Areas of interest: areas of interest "Parking Lot"
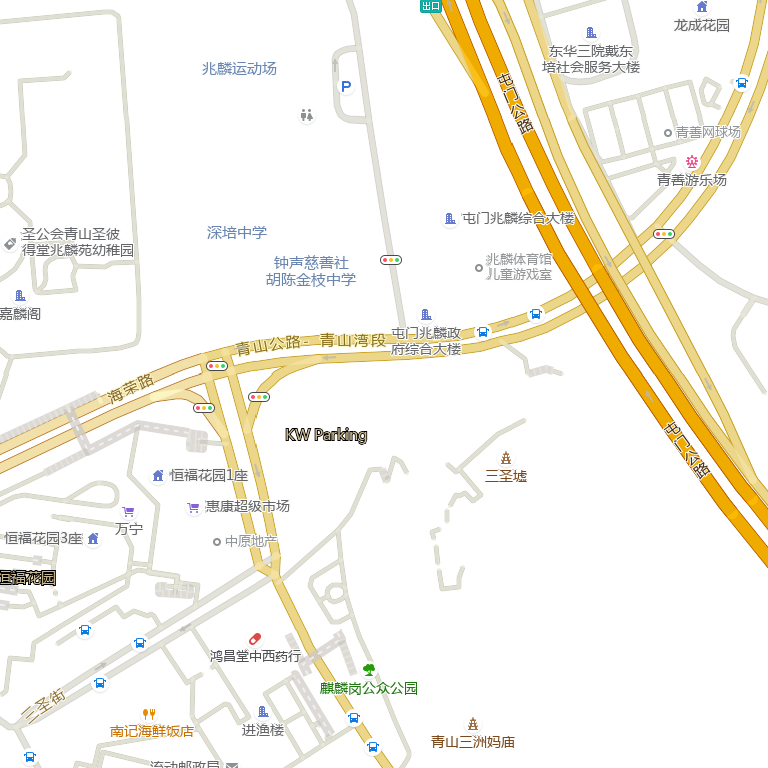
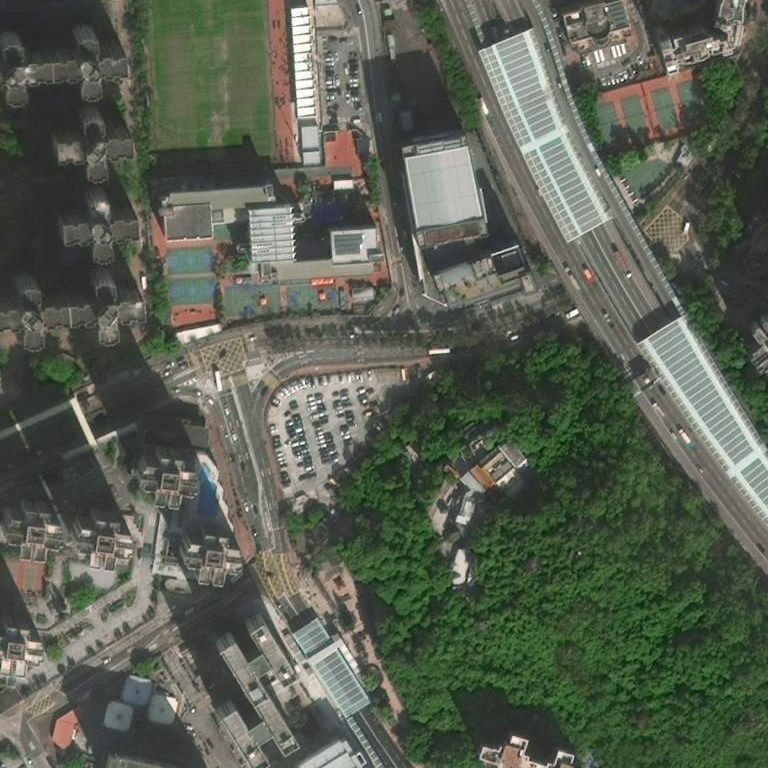